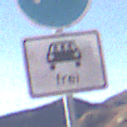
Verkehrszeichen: MehrfachbesetzePersonenkraftwagenFrei
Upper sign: Busssonderstreifen
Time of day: Midday
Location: Outdoor (Nature)
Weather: Clear
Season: NotSpecified
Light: Natural